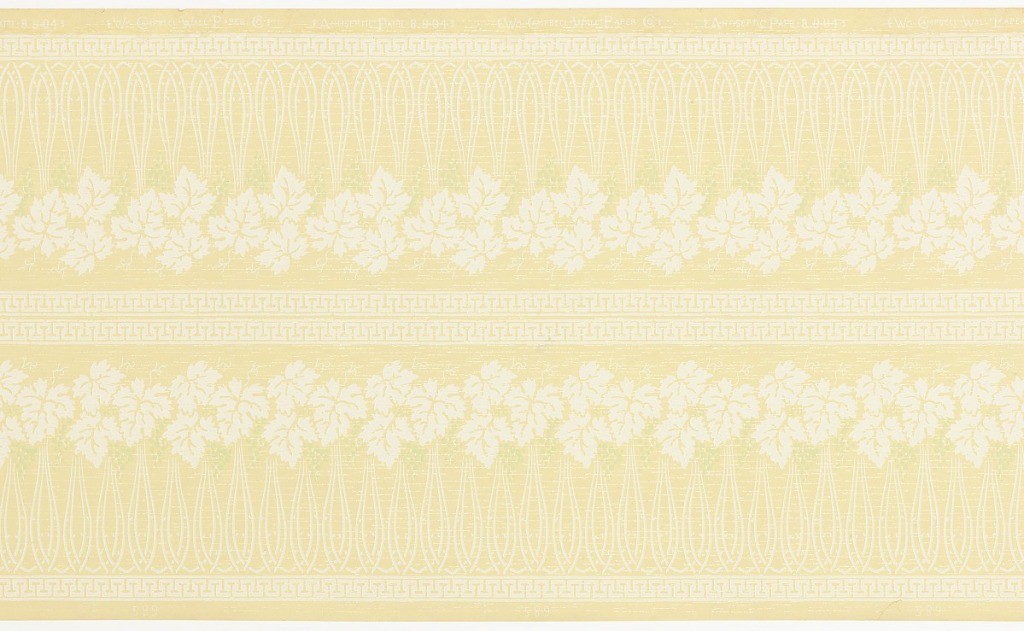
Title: Frieze
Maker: Wm. Campbell Wall Paper Company, 1872
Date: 1905–1915
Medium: Machine-printed, liquid mica
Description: Art nouveau style design. Printed two across. Repeating design of grape leaves and bunches of grapes on long stylized stems